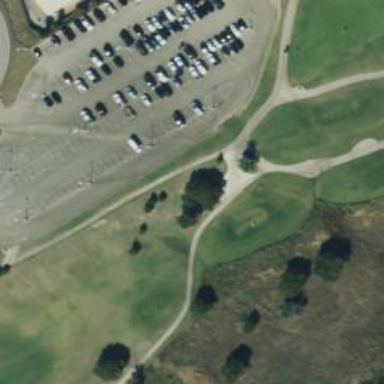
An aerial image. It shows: Pathway for golfing.